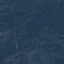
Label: Forest